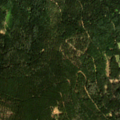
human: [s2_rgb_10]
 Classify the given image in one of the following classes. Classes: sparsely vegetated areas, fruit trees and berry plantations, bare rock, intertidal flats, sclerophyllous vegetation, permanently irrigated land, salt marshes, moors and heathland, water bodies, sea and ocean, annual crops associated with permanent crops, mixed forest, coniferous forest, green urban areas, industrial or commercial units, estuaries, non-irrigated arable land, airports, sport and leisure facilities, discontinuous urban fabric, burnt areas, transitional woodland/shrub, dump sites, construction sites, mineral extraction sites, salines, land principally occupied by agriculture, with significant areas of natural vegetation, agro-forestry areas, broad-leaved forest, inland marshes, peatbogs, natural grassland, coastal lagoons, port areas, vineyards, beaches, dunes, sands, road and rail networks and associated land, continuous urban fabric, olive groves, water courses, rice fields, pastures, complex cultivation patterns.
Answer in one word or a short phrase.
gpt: coniferous forest